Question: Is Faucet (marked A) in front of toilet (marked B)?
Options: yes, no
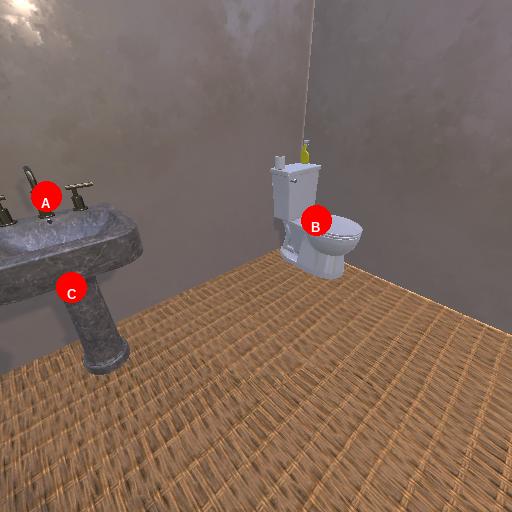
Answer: yes